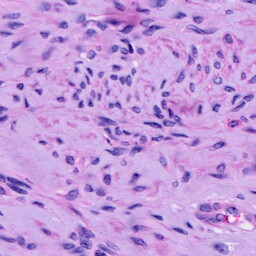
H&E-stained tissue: Cervix